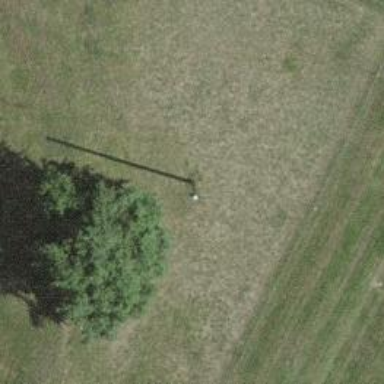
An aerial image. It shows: Utility pole as the man-made structure.